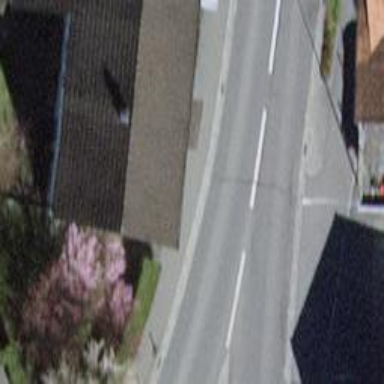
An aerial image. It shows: Semi-detached house.